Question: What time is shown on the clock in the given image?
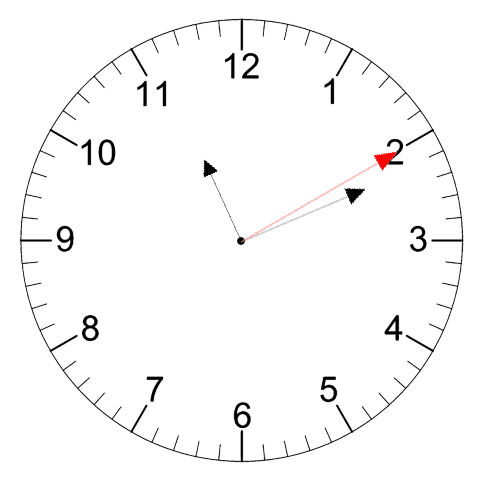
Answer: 11:11:10